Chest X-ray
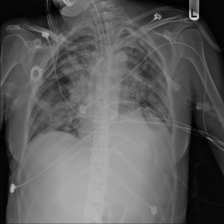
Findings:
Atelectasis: negative
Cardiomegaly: negative
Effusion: negative
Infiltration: positive
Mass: negative
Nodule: negative
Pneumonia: negative
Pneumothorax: negative
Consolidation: positive
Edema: negative
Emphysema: negative
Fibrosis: negative
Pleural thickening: negative
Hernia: negative